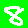
Digit: 8